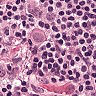
Metastatic tissue present: yes